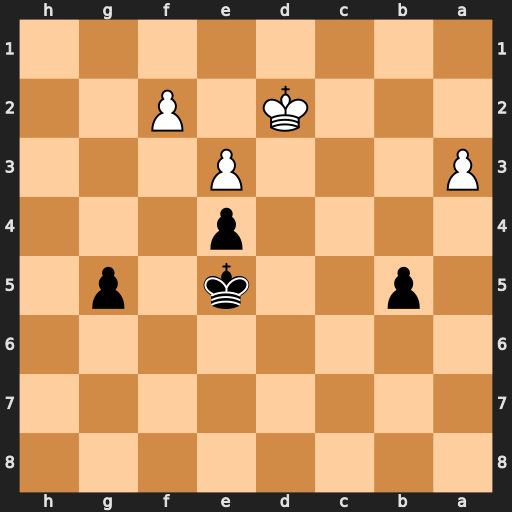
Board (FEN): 8/8/8/1p2k1p1/4p3/P3P3/3K1P2/8
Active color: b
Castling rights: -
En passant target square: -
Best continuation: Kf5 Kc3 Kg4 Kb4 Kf3